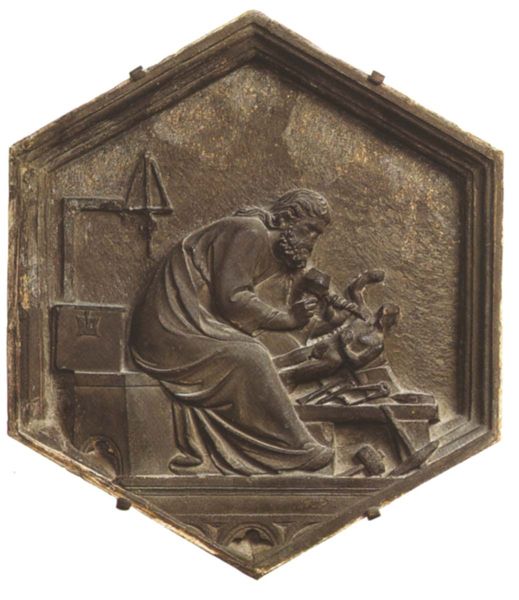
Titel: Die Bildhauerei
Künstler: Andrea Pisano
Institution: Florenz, Museo dell’Opera del Duomo
Schlagwörter: mann, bart, mensch, figur, gewand, arbeit, skulptur, relief, arbeiten, hocker, atelier, platte, steinmetz, kiste, kachel, handwerker, werkstatt, werkzeug, hammer, miniatur, schnitzer, schnitzen, sechseck, bildhauer, zange, vergleich, maß, proportion, messung, vermessung, zirkel, meissel, größe, hexagon, erschaffen, mesnch, meisseln, homunculus